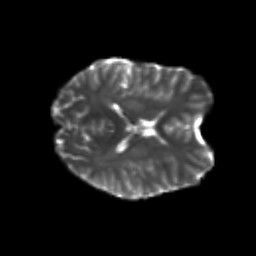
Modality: T2w
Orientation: axial
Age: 21
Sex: male
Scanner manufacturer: siemens
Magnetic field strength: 3 T
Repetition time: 3.5 s
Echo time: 0.104 s